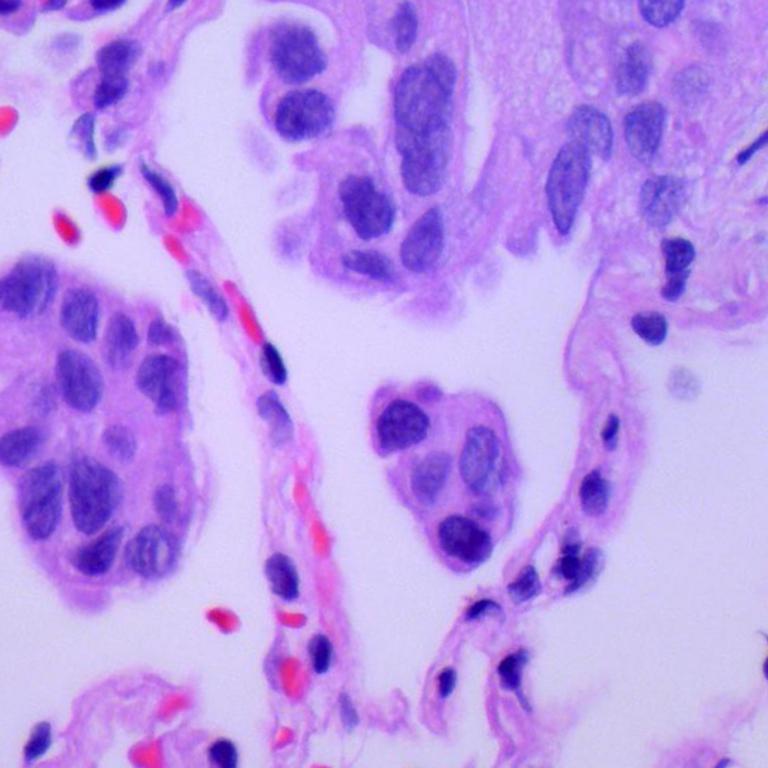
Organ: lung
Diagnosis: adenocarcinomas